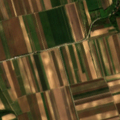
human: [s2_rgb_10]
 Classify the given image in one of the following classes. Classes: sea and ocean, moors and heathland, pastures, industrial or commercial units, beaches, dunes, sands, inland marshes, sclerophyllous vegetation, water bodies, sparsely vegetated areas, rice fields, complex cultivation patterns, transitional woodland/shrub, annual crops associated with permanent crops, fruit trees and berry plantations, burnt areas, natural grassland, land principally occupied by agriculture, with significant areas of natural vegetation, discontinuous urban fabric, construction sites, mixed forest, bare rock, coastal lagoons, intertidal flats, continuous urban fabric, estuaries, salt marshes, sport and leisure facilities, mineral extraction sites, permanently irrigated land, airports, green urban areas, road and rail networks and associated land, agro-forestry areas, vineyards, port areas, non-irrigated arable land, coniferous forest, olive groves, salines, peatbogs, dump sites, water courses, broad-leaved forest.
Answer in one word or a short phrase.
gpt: non-irrigated arable land, complex cultivation patterns, land principally occupied by agriculture, with significant areas of natural vegetation